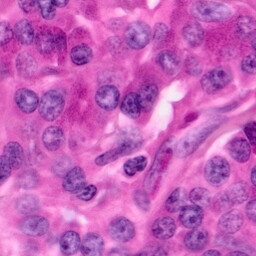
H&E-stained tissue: Pancreatic